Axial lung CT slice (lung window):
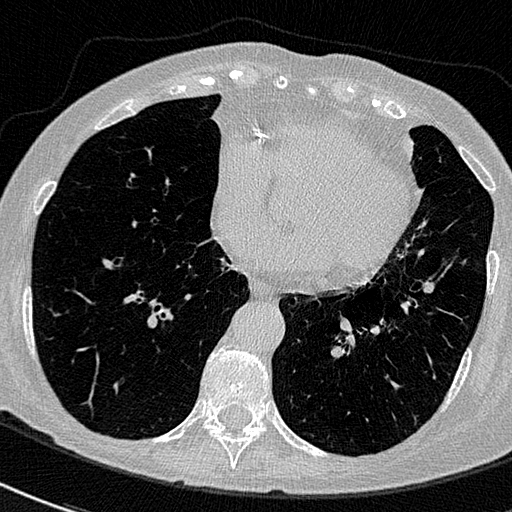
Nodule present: no